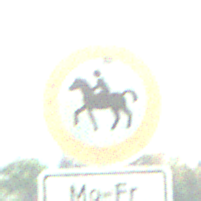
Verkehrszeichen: VerbotReiter
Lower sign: ZeitangabenMitBeschraenkungAufWochentage2
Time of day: MorningAfternoon
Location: Outdoor (Nature)
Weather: PartlyCloudy
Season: NotSpecified
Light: Natural